Interaction volume radius: 10 \u00c5
Interaction volume height: 10 \u00c5
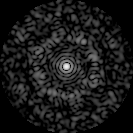
Disorder parameter: 0.833